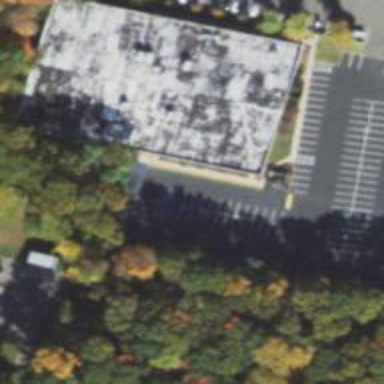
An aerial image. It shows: Commercial building.